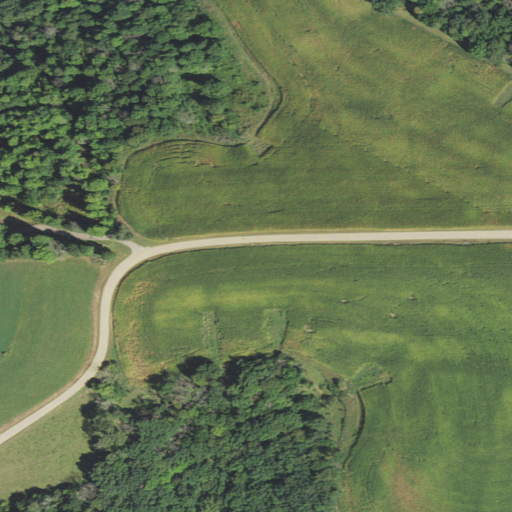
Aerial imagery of ridge(s) in Wisconsin named Niland Ridge containing cultivated crops, deciduous forest, pasture, open development, low intensity development, mixed forest, and medium intensity development